Question: I am trying to upload an image from the android device to a LAMP server where i will handle the form through PHP.
i have an image view which has been set with the image path from the SD card
i want to upload this image on click of a button

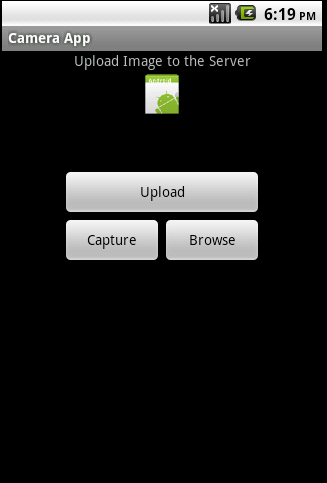
Answer: here's a link that will guide you
<URL>